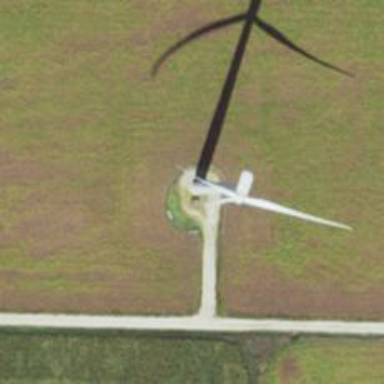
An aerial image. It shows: Wind generator powered by horizontal-axis wind turbine.